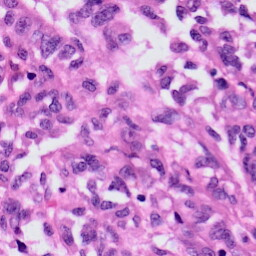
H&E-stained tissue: Skin